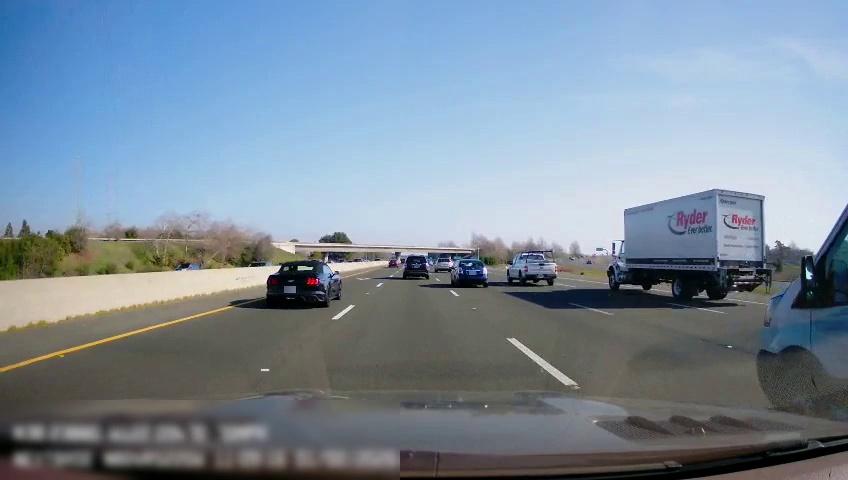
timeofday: Day
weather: Sunny
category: Drivable Space
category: Drivable Space
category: Vehicles | Truck
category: Vehicles | Truck
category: Vehicles | SUV
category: Vehicles | Car
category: Vehicles | Van
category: Vehicles | SUV
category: Vehicles | Car
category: Vehicles | Car
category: Vehicles | Car
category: Vehicles | Car
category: Lanes | Alternate Lane
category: Lanes | Current Lane
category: Lanes | Current Lane
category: Lanes | Alternate Lane
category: Lanes | Alternate Lane
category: Lanes | Alternate Lane